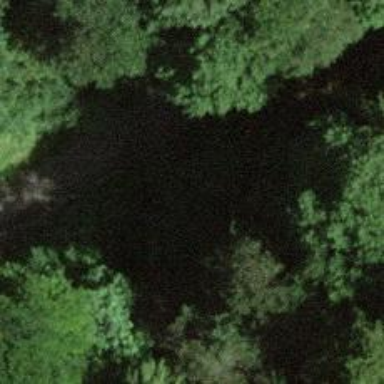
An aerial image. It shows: Culvert tunnel.